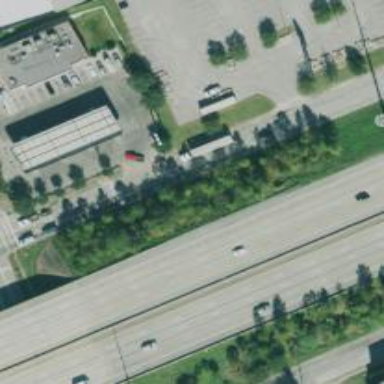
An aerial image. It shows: Secondary road with frontage road alongside.